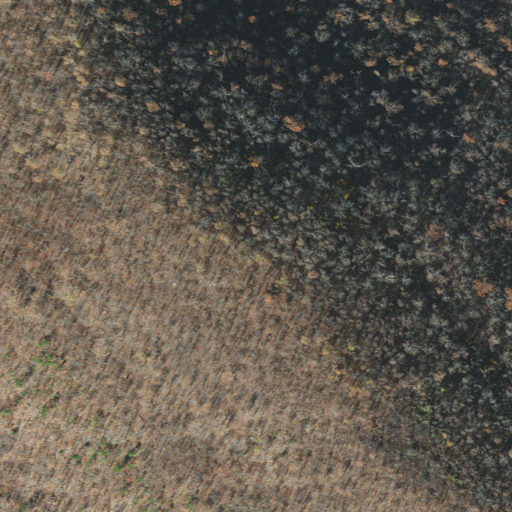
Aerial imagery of mountain in Arkansas named Potato Hill Mountain containing only deciduous forest